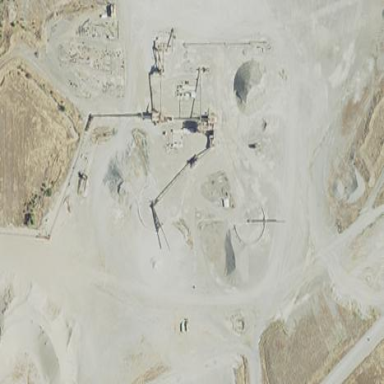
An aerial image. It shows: Quarry area.